Question: I have made a window in which I will be having two groups/panels and some buttons in between them. I want to code the resizing behavior in a way that when the window expands, the two panels increase their widths while keeping the distance between them constant.
Please see this mockup:

As you see above, I want the 'Local' and 'Server' Panels to resize while keeping the distance in between them same. If I use anchors (Top+Left+Right+Bottom), the left panel will overlap the right one and the right's width one will go out of the window. I want them to share the increased width of the window equally.
As for the buttons in between, I have kept ancors as Top only. By removing Left anchor from button, it automatically places itself in the center of the window when window is expanded, which is just the way I want it to be.
Any ideas how to manage resizing of panels?
Thanks.
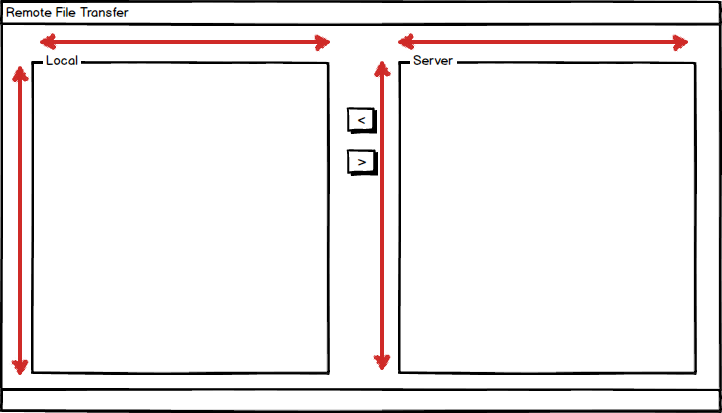
Answer: Use the control.
First add the TableLayout to the Form and set its Dock() property to Fill.
Next you'll need to setup 3 columns and two rows. Add the two buttons to the middle column with each one is in its own row. Afterwards, setup the column values so they are like this:

Leave the rows at 50% on both.
Now add your two GroupBoxes to the 1st and 3rd columns in the 1st row.
For both GroupBoxes, set Dock() to Fill, and RowSpan() to 2.
For the top Button, turn on only the Bottom Anchor.
For the bottom Button, turn only the Top Anchor.
For the TableLayoutPanel, set Padding() to 5,5,5,5.
Here is what it looked like when I was all done:

Resize the window and observe how the controls behave...